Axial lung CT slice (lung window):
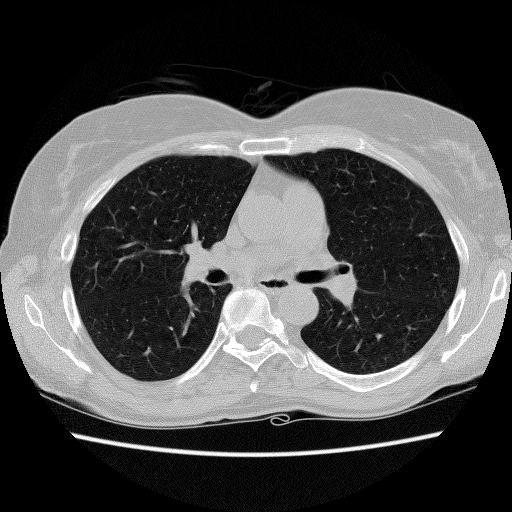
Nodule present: no